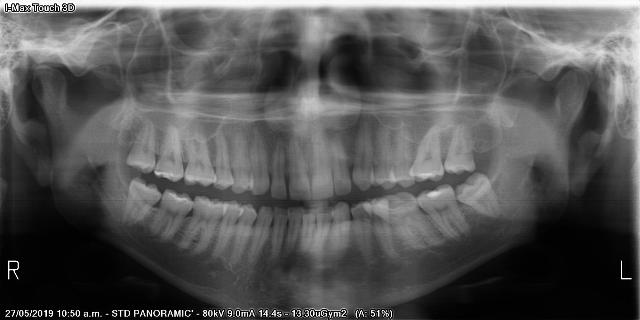
adult